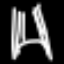
Label: The Eiffel Tower